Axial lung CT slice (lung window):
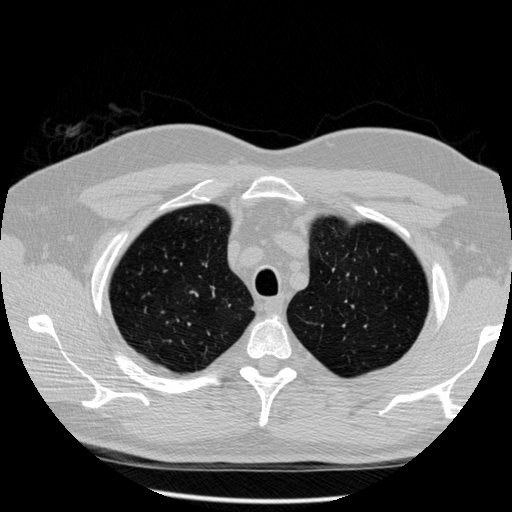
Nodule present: no